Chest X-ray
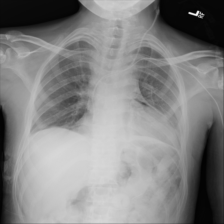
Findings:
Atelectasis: positive
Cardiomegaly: negative
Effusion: positive
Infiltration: negative
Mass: negative
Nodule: negative
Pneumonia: negative
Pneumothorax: negative
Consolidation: negative
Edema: negative
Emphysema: negative
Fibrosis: negative
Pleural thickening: negative
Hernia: negative